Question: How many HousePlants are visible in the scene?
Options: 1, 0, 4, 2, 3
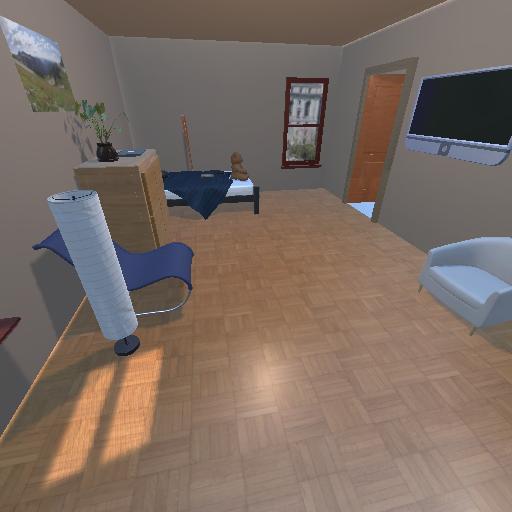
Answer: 1